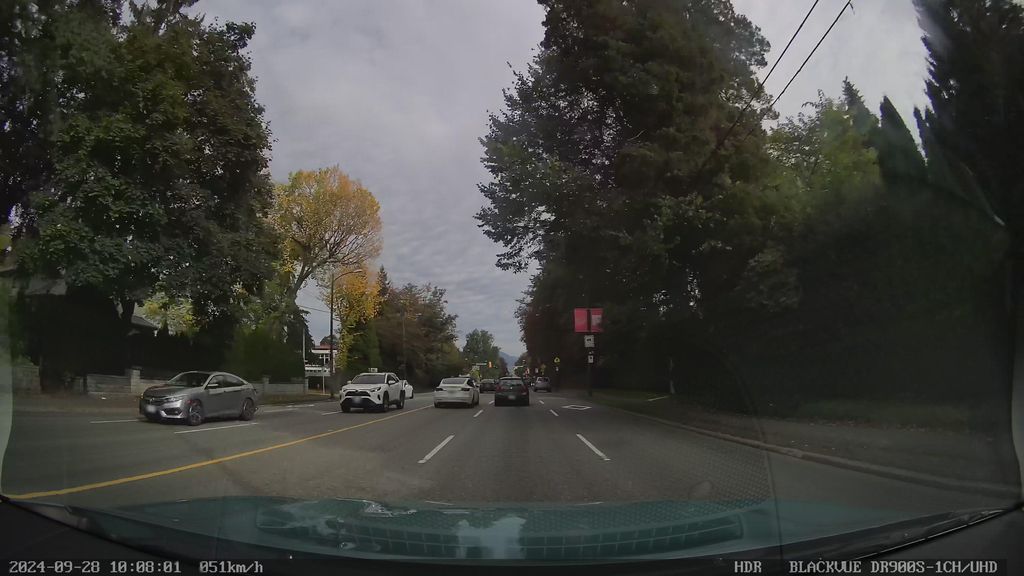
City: vancouver